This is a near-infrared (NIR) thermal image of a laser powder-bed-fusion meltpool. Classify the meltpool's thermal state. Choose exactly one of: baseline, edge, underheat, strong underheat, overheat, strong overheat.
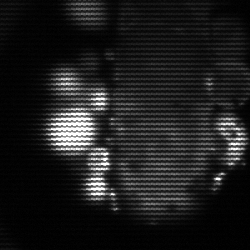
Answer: strong underheat